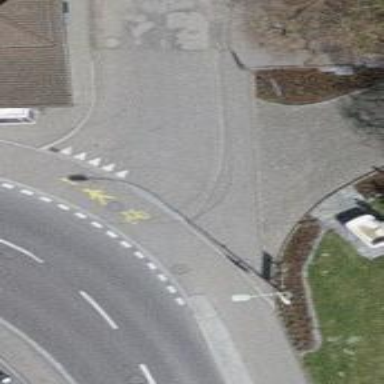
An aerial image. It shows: Road with "give way" sign.